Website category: game
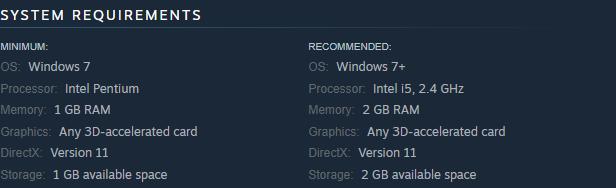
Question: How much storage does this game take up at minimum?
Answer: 1 GB available space

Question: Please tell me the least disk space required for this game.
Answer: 1 GB available space

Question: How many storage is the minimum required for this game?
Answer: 1 GB available space

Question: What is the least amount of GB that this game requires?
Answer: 1 GB available space

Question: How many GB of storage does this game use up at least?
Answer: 1 GB available space

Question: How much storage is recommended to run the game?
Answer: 2 GB available space

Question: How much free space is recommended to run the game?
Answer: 2 GB available space

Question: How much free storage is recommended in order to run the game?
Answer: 2 GB available space

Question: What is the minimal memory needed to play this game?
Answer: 1 GB RAM

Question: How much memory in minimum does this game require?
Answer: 1 GB RAM

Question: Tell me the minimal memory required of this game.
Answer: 1 GB RAM

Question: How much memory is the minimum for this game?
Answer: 1 GB RAM

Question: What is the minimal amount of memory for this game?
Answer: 1 GB RAM

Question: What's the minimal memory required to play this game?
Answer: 1 GB RAM

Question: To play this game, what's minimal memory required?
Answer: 1 GB RAM

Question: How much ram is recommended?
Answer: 2 GB RAM

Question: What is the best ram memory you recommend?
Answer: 2 GB RAM

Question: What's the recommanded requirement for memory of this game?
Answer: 2 GB RAM

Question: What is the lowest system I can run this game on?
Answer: Windows 7

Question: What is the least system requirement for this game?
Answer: Windows 7

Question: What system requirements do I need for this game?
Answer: Windows 7

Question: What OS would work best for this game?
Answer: Windows 7+

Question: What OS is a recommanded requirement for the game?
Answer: Windows 7+

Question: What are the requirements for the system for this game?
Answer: Windows 7+

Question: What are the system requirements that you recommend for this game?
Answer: Windows 7+

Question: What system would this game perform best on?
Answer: Windows 7+

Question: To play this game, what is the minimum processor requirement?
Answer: Intel Pentium

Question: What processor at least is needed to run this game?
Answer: Intel Pentium

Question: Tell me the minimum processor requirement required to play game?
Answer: Intel Pentium

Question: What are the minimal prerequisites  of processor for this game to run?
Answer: Intel Pentium

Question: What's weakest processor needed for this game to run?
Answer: Intel Pentium

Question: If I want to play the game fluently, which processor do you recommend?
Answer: Intel i5, 2.4 GHz

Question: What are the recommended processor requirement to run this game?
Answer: Intel i5, 2.4 GHz

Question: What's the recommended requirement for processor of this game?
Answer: Intel i5, 2.4 GHz

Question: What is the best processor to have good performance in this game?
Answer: Intel i5, 2.4 GHz

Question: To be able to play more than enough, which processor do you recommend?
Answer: Intel i5, 2.4 GHz